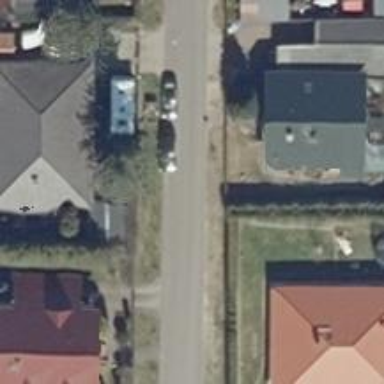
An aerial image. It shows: Smooth asphalt road in residential area.